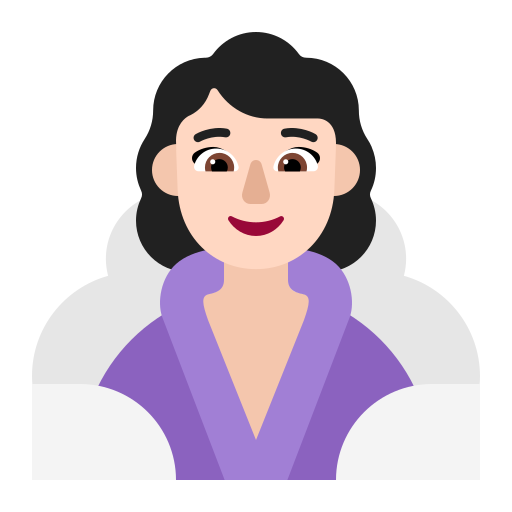
woman in steamy room flat light